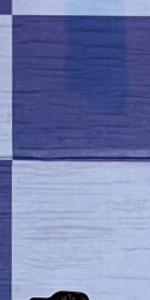
Label: Empty